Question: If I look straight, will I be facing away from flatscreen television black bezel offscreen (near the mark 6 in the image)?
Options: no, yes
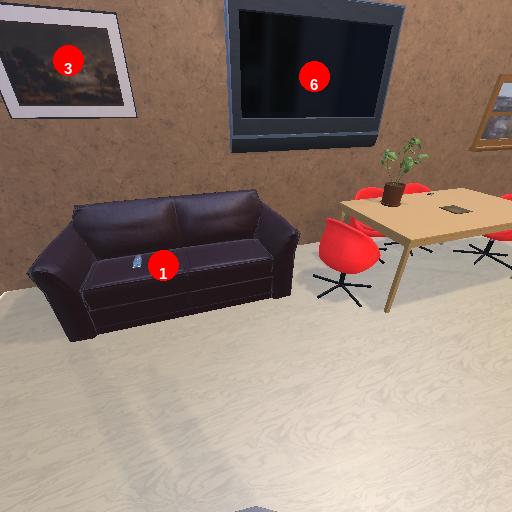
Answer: no